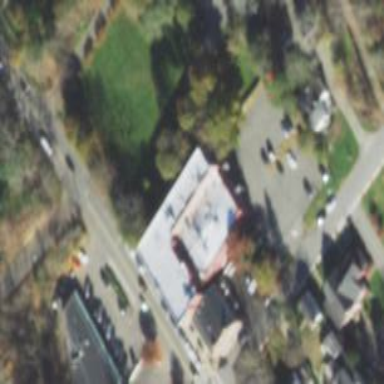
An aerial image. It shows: Cinema building.